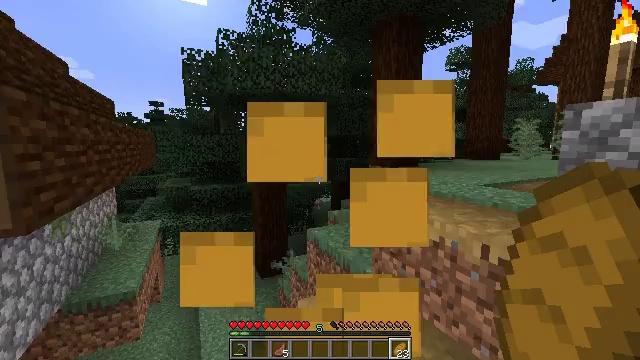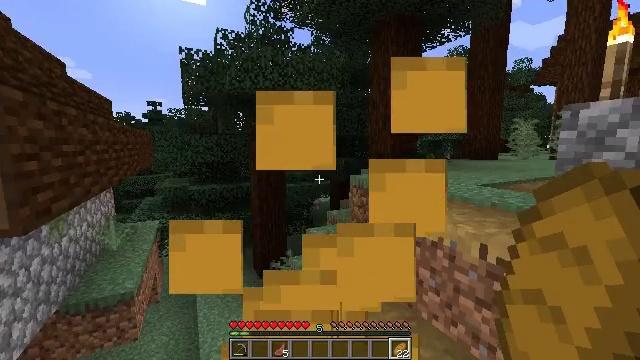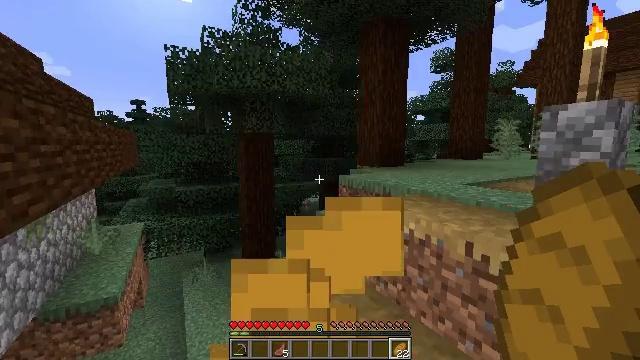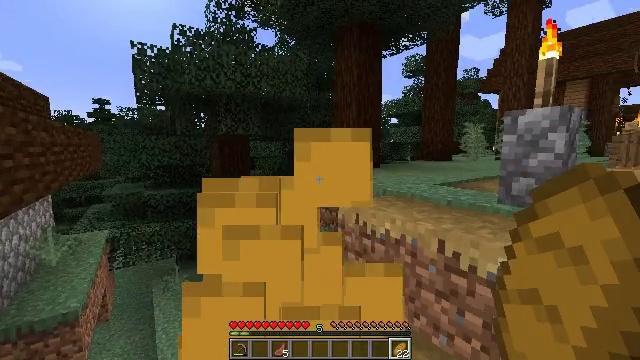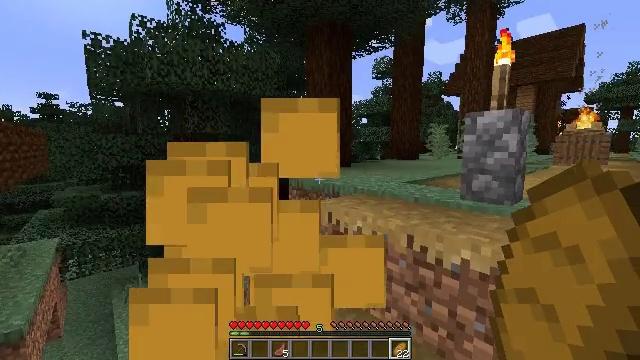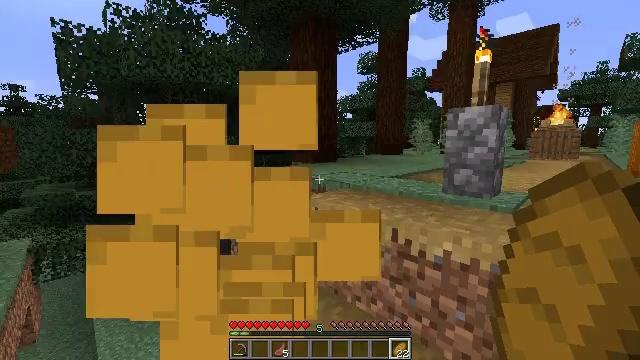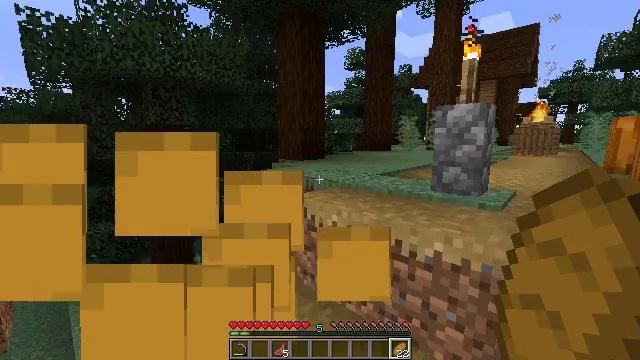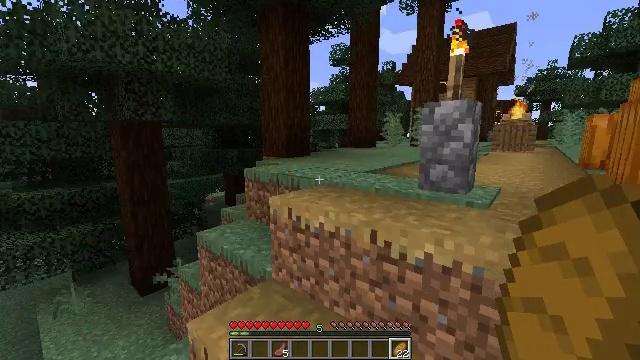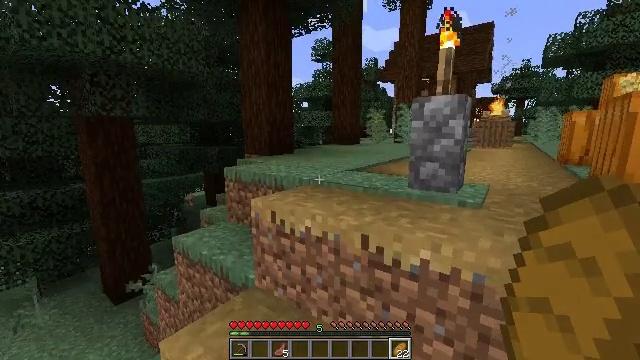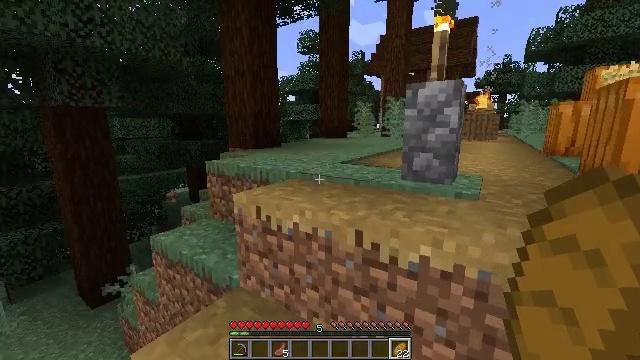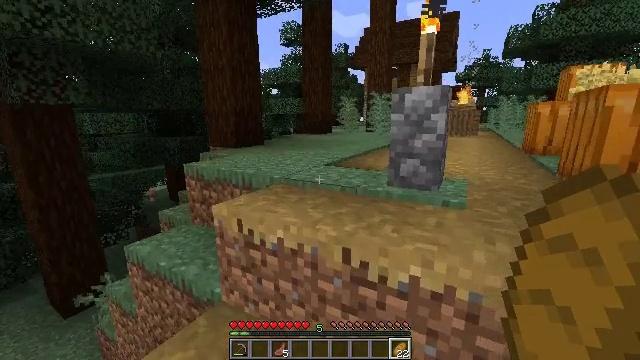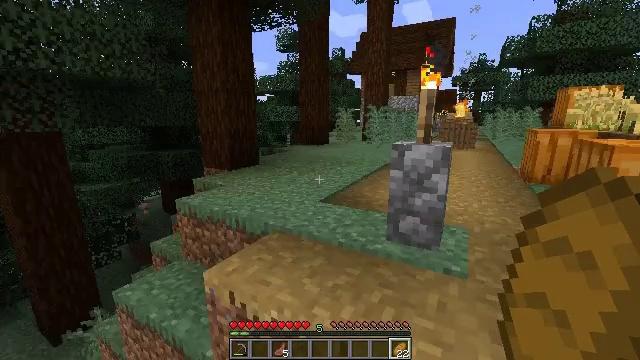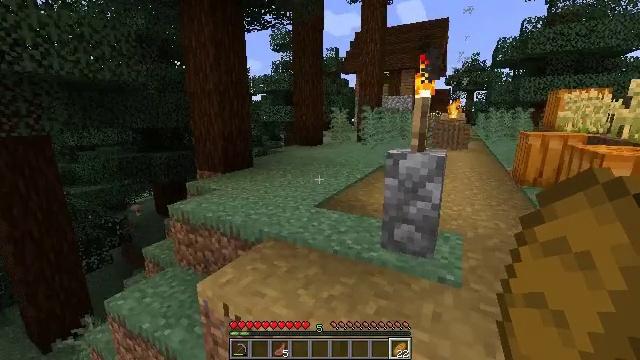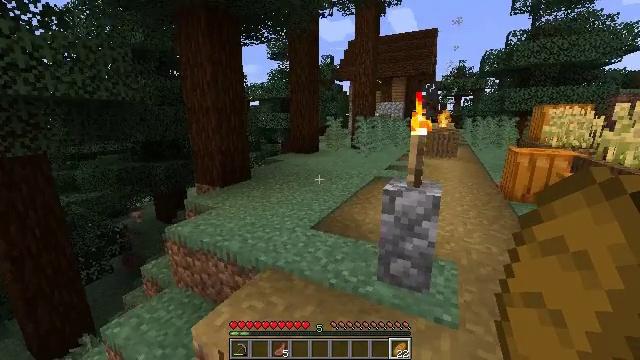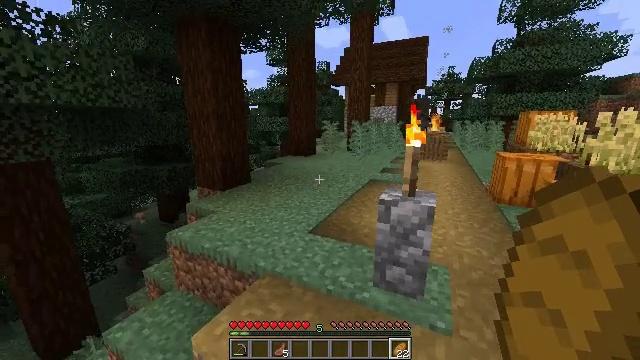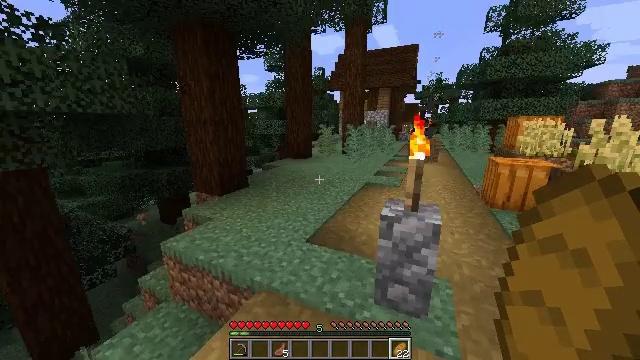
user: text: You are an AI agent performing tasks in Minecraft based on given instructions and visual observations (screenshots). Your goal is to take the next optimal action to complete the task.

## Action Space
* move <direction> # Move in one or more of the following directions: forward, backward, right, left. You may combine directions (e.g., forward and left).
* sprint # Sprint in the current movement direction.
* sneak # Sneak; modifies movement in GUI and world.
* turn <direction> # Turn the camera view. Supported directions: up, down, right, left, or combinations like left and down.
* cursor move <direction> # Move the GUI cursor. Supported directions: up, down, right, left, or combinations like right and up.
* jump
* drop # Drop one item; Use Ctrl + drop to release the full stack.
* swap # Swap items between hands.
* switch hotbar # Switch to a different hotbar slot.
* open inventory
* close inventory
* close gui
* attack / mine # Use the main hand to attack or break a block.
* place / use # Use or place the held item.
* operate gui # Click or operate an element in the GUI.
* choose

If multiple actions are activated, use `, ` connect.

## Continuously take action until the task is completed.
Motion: motion action
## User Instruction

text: Break the spruce leaves to clear the area.
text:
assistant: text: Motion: use / place
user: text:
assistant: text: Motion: turn right, use / place
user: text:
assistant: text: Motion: turn right, use / place
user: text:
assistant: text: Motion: turn right, use / place
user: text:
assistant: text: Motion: turn right and down
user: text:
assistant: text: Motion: move forward, turn right
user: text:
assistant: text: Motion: move forward, turn right
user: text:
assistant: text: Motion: move forward, turn right
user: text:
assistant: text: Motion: move forward, turn right and down
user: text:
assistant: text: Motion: move forward, turn right and down, jump
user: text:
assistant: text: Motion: move forward, jump
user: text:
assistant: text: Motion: move forward, sprint, turn right, jump
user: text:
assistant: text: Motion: move forward, sprint, turn right, jump
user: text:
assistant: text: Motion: move forward, sprint, jump
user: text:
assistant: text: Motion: move forward, sprint, turn right
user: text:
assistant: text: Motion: move forward, sprint
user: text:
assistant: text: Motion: move forward, sprint
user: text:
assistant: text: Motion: move forward, sprint
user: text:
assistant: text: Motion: move forward, sprint
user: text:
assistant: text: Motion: move forward, sprint
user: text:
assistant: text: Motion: move forward, sprint
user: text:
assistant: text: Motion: move forward, sprint
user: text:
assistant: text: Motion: move forward, sprint
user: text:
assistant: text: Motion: move forward, sprint, turn right, jump
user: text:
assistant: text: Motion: move forward, sprint, jump
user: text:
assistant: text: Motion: move forward, sprint, jump
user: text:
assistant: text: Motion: move forward, sprint, jump
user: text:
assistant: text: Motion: move forward, sprint, jump
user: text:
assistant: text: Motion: move forward, sprint, jump
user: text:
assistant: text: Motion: move forward, sprint, jump